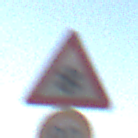
Verkehrszeichen: SchneeOderEisglaette
Zusatzzeichen unten: Geschwindigkeit90
Umgebung: Outdoor, Urban
Tageszeit: MorningAfternoon
Wetter: Clear
Licht: Natural
Jahreszeit: NotSpecified
Kontrast: HighContrast